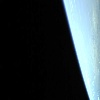
Label: space